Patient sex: M
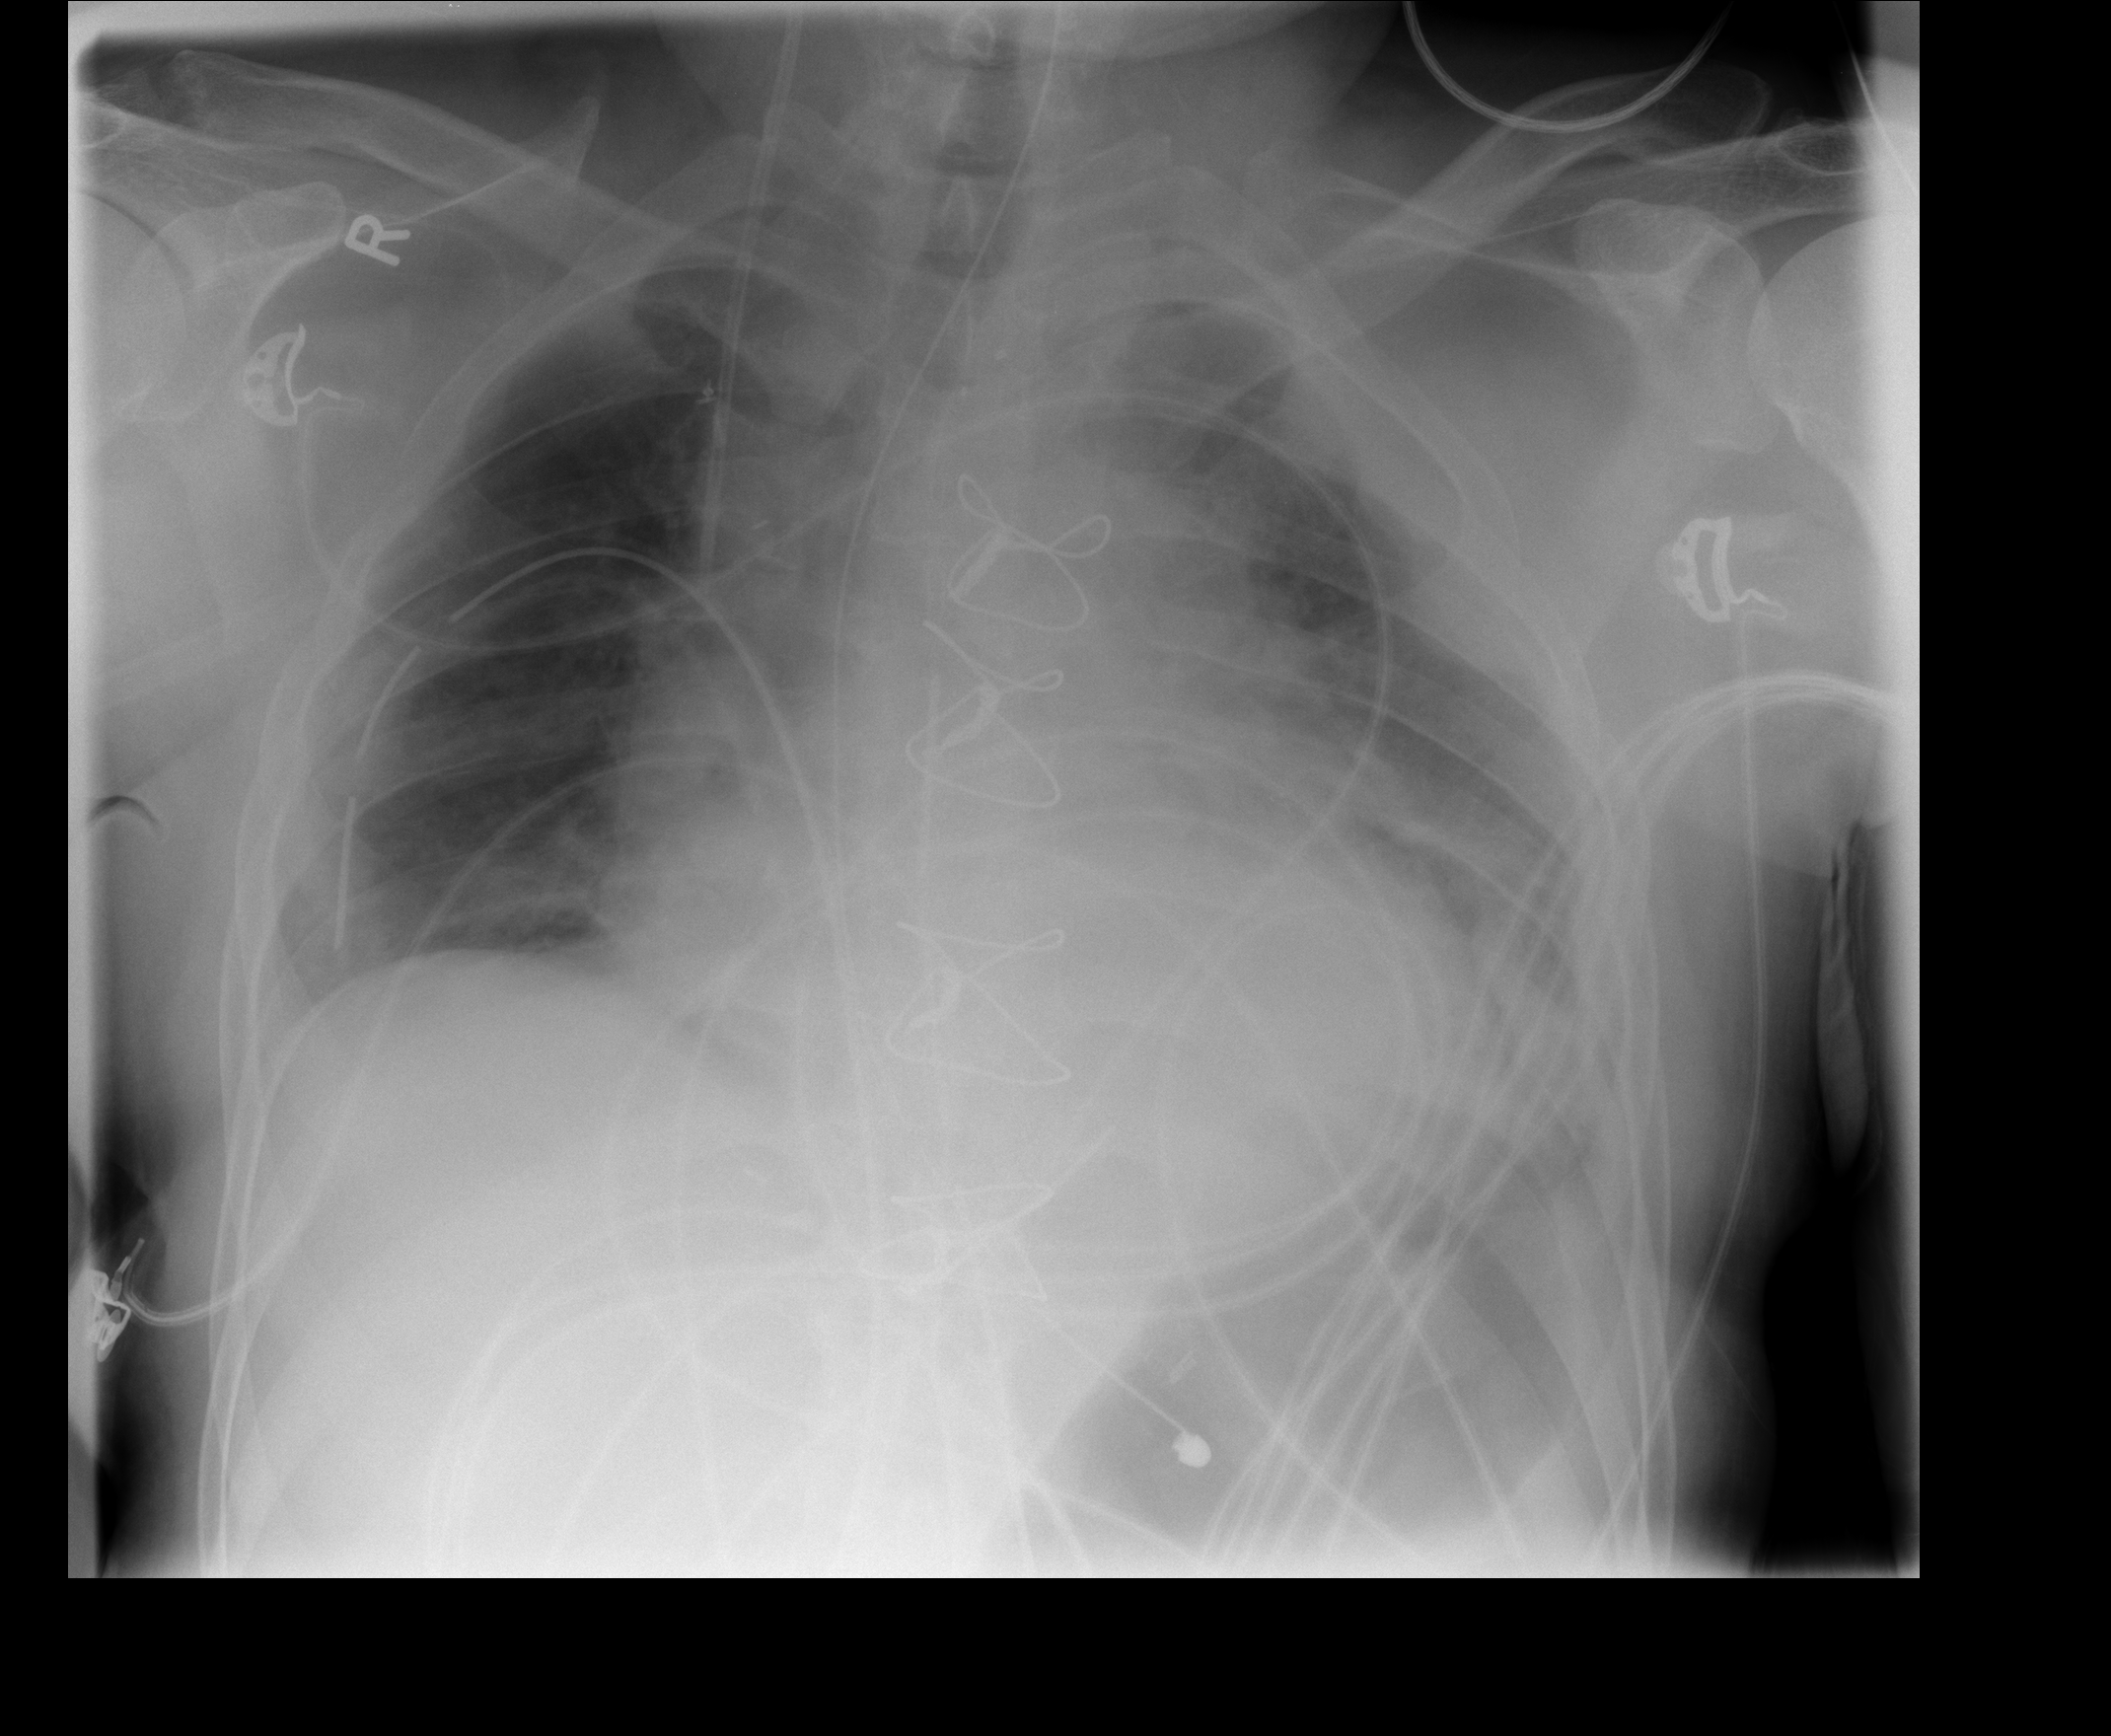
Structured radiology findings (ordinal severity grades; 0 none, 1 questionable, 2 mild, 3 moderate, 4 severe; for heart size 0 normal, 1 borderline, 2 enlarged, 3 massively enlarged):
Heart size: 2
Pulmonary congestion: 3
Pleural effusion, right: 2
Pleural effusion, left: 2
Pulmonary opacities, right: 0
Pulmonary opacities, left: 0
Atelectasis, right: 1
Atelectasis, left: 3